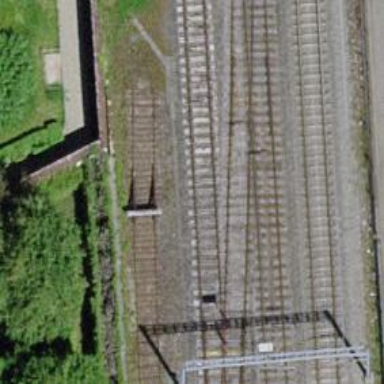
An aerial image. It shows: Railway buffer stop.